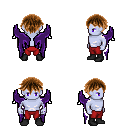
a pixel art fantasy rpg character, male body template, dark elf, purple skin, purple wings, red pants, brown short bangs hairstyle, black shoes, four views (front, back, left, right), 2x2 character sprite sheet, small pixel art, hard edges, no anti-aliasing